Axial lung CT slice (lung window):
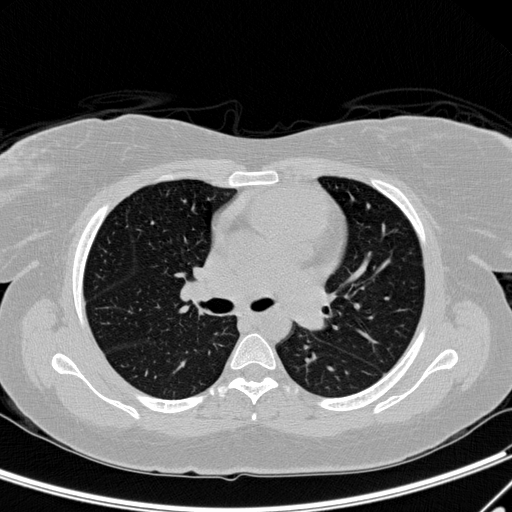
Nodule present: no